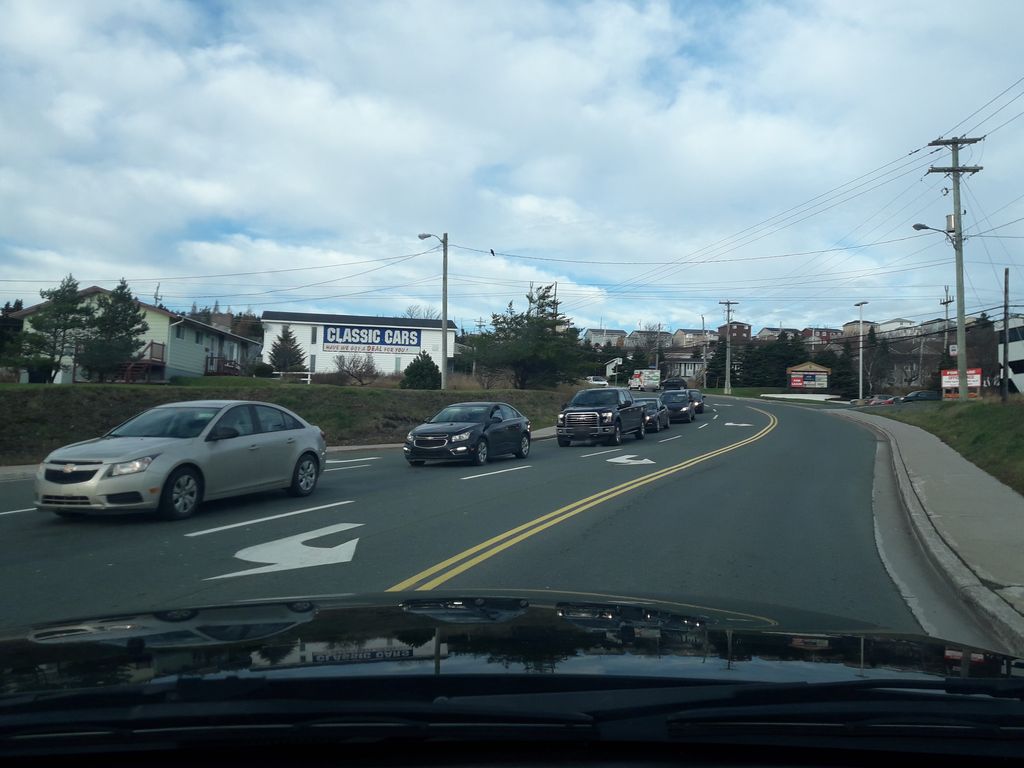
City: st_johns